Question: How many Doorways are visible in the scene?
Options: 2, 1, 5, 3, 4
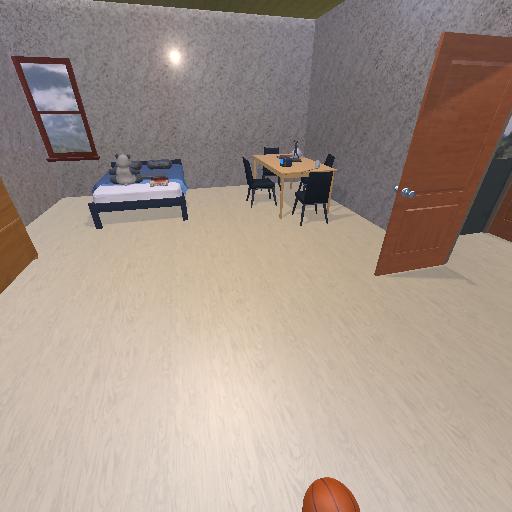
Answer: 2